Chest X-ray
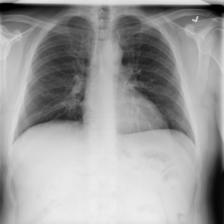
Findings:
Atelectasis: negative
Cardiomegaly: negative
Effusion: negative
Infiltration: negative
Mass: negative
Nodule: negative
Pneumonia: negative
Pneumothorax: negative
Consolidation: negative
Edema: negative
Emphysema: negative
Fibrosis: negative
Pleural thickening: negative
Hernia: negative